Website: bh-photo
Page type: receipt
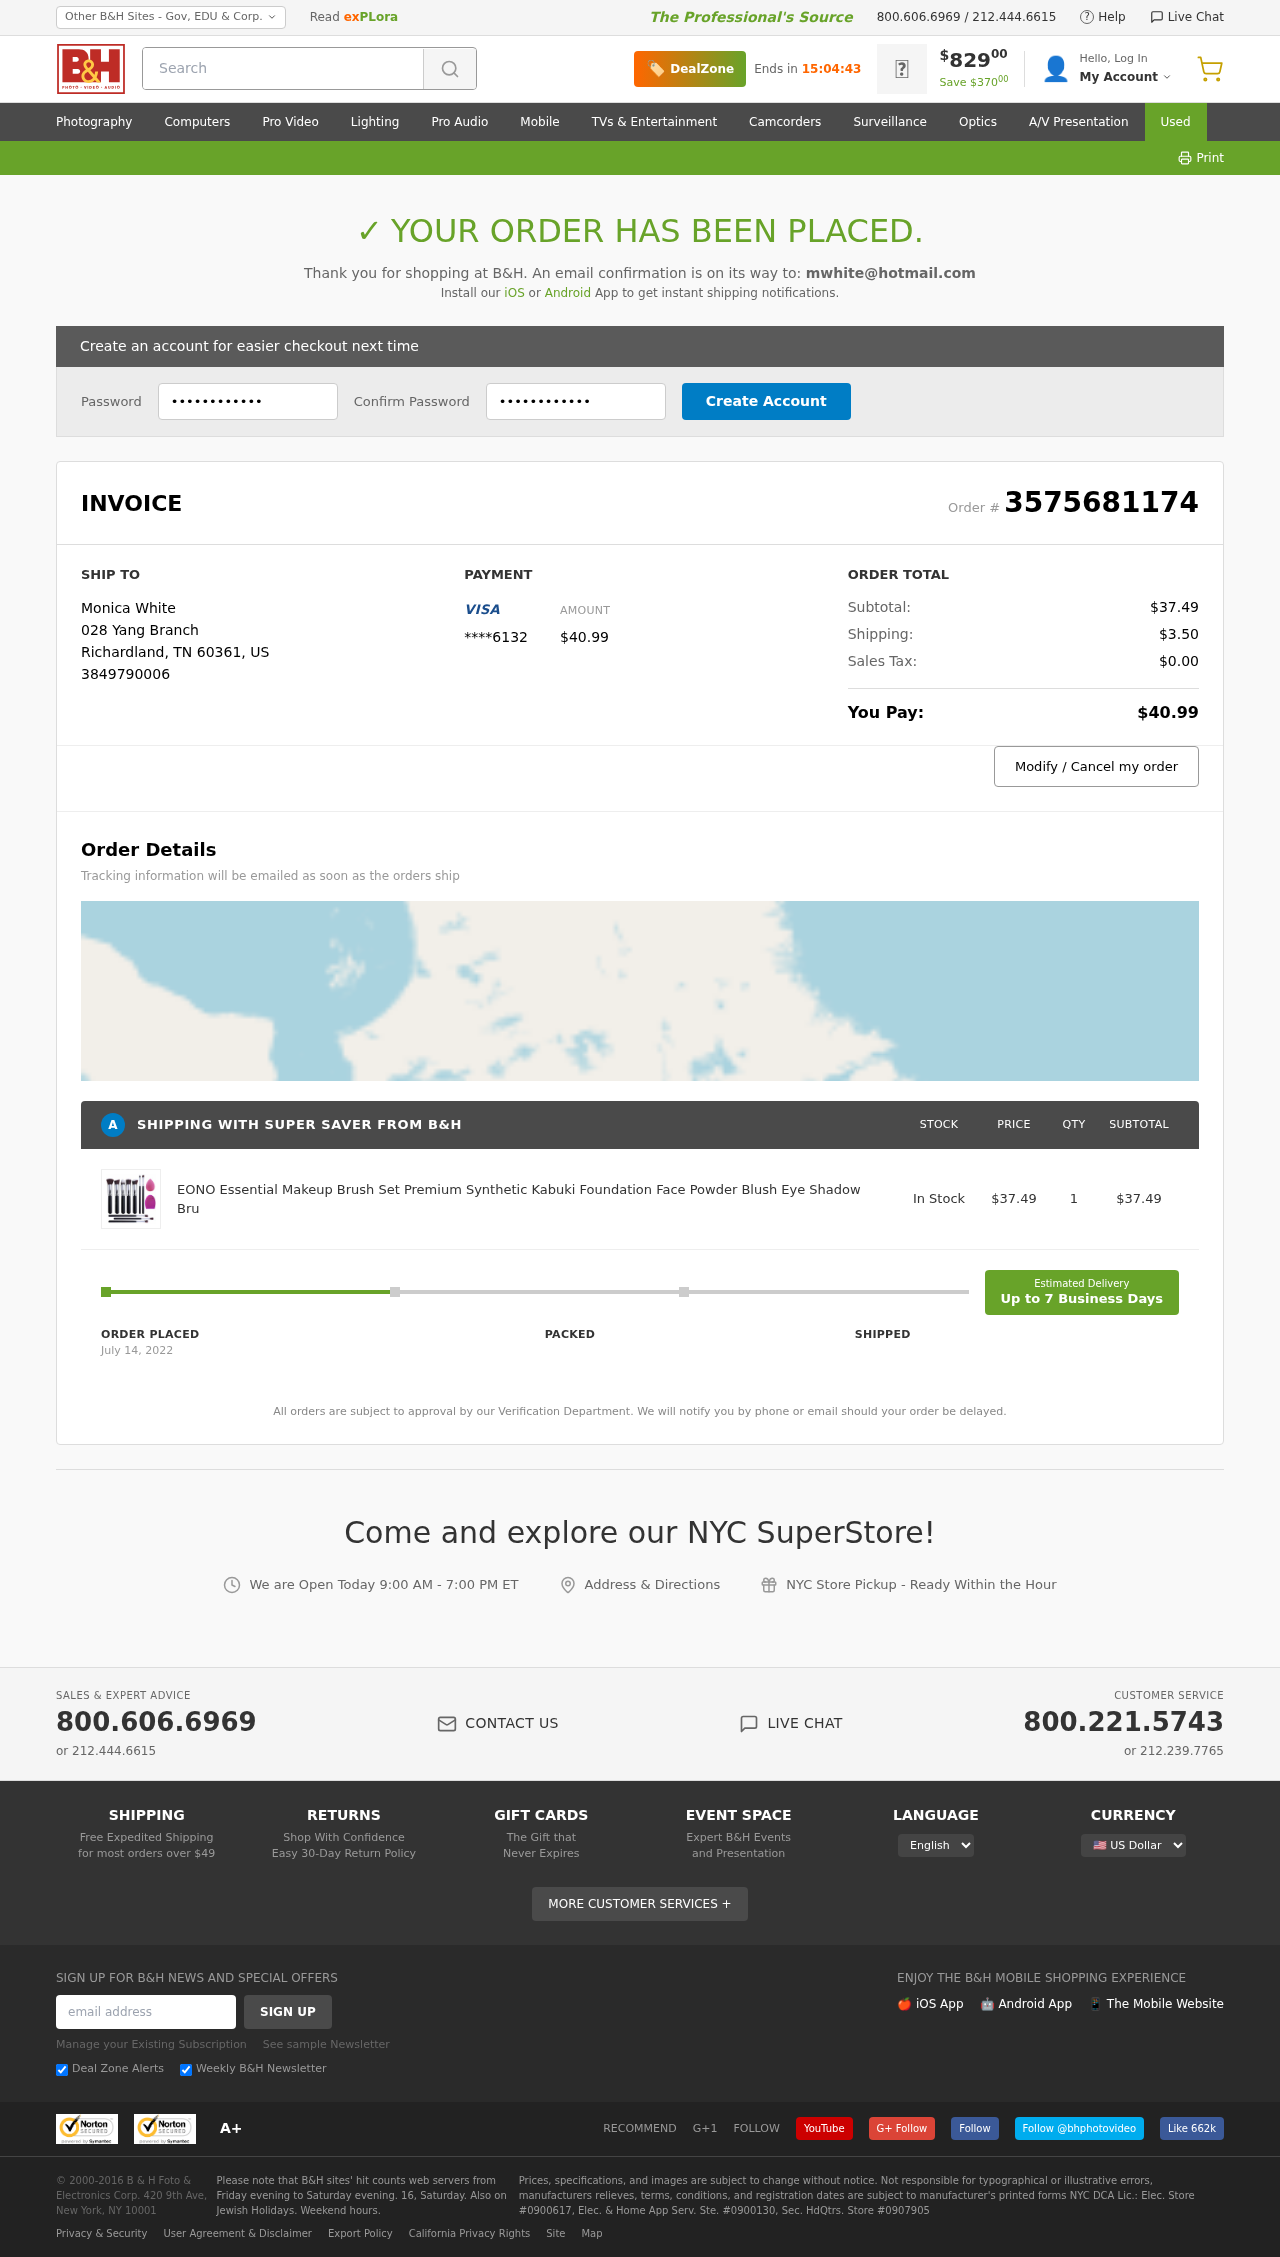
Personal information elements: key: PII_CARD_LAST4
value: ****6132
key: PII_CITY
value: Richardland
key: PII_COUNTRY_CODE
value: US
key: PII_EMAIL
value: mwhite@hotmail.com
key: PII_FULLNAME
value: Monica White
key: PII_PHONE
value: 3849790006
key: PII_POSTCODE
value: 60361
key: PII_STATE_ABBR
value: TN
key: PII_STREET
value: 028 Yang Branch
Product elements: key: PRODUCT1_NAME
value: EONO Essential Makeup Brush Set Premium Synthetic Kabuki Foundation Face Powder Blush Eye Shadow Bru
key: PRODUCT1_PRICE
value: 37.49
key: PRODUCT1_QUANTITY
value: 1
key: PRODUCT1_SUBTOTAL
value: $37.49
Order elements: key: ORDER_ID
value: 3575681174
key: ORDER_TOTAL
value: $40.99
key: ORDER_SUBTOTAL
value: $37.49
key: ORDER_SHIPPING_COST
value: $3.50
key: ORDER_TAX
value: $0.00
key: ORDER_DATE
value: July 14, 2022
Search elements: key: HEADER_SEARCH
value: Search